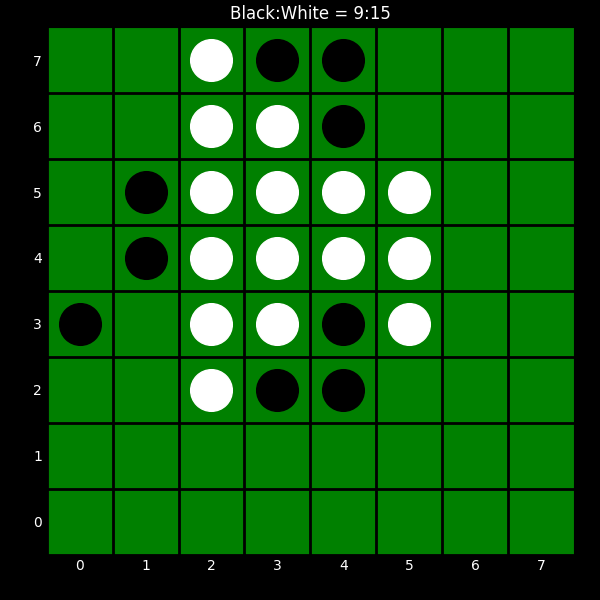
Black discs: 9
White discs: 15